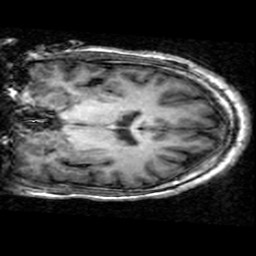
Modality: T1w
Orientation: coronal
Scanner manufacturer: ge
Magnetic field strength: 3 T
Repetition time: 0.009048 s
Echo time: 0.001844 s